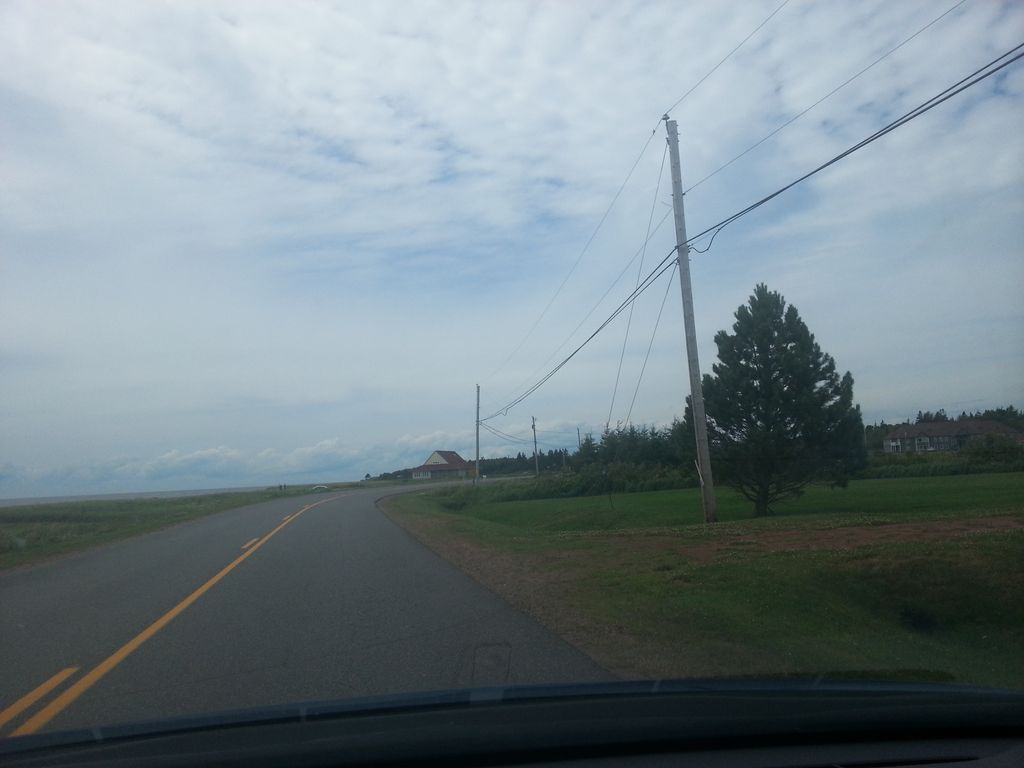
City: charlottetown